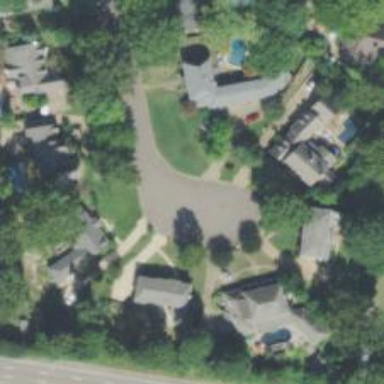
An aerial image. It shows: Driveway leading to service road.